Question: When I execute my SSIS Package manually it works just fine, But when I try to execute it from SQL agent i always get an error. In my case the SSIS is called from a certain path in the server.
. The error is as follows:

Also when I See the Job Scrip I see the following under
@command N'/FILE "N:\HRSSource\SSIS-Pakete IUT-NAV-MSSQL-2 .....
Maybe the error is comming from the N'FILE?
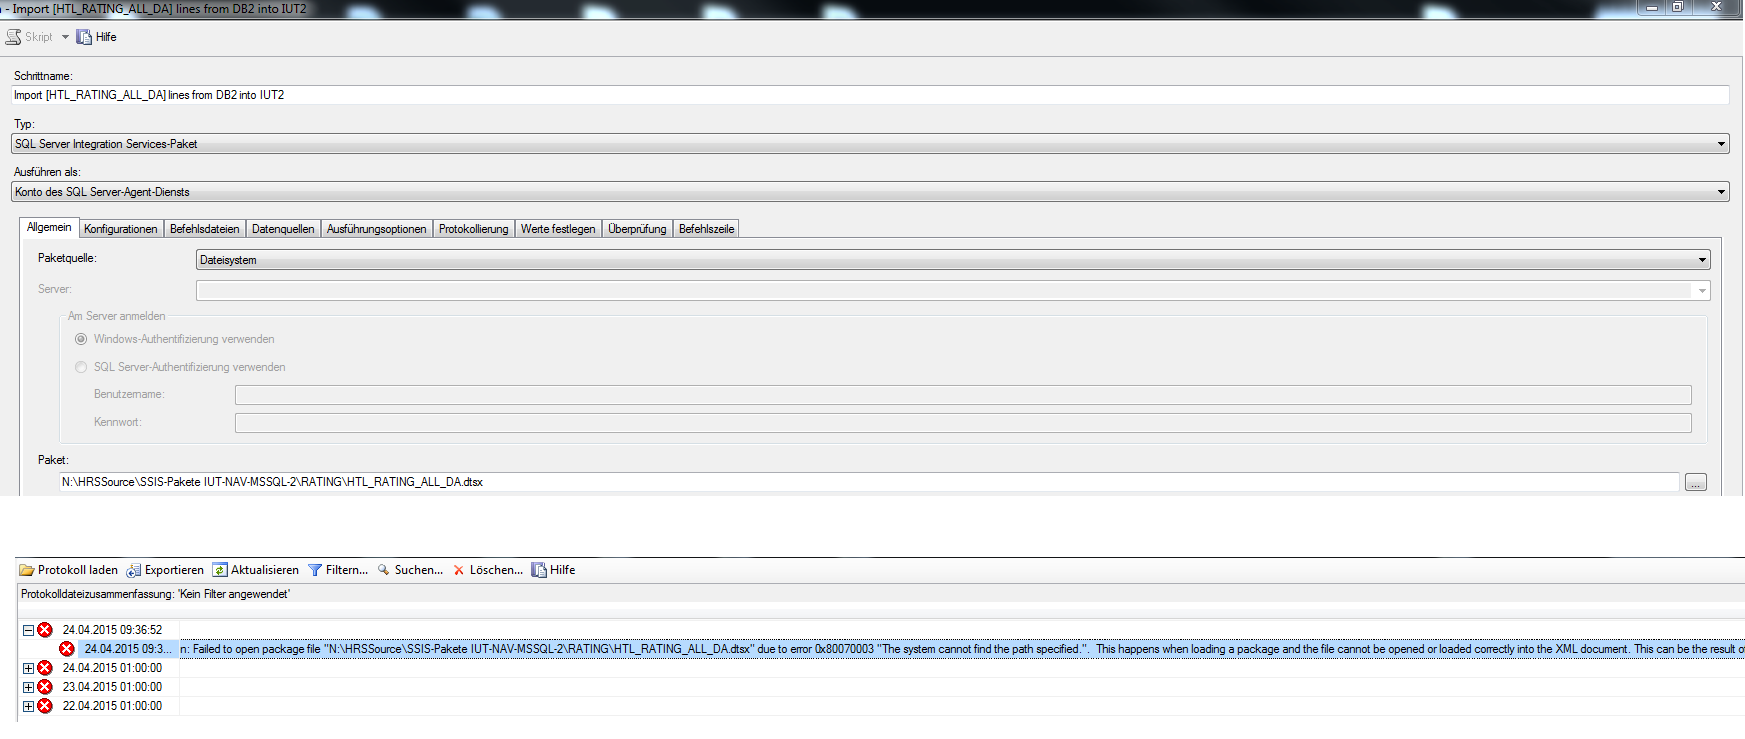
Answer: Don't use the mapped drive use the UNC path instead, something like \servername
ilepath.
For the Job to access network folders I think you need to set up a proxy with a domain account credentials and that is configured to run jobs of type SQL Server Integration Services Packages.